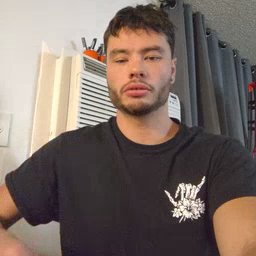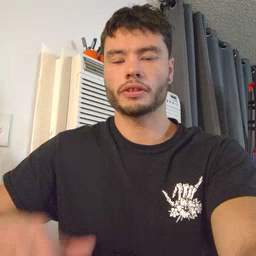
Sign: fireman